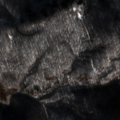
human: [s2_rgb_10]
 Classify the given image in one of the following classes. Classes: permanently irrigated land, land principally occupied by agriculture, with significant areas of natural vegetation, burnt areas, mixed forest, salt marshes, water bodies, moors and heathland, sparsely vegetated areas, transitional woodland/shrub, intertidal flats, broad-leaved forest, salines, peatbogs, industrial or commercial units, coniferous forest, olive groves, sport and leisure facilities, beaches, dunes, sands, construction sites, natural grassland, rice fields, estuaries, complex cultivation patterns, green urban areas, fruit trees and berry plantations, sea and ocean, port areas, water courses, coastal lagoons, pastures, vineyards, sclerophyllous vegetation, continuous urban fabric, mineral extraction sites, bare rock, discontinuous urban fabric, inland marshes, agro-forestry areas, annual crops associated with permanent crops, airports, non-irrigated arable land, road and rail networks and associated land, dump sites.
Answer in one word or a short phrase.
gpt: broad-leaved forest